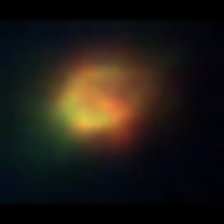
Taxon: Unknown_phyto
Group: Unknown